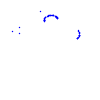
Particle: proton